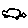
Label: car